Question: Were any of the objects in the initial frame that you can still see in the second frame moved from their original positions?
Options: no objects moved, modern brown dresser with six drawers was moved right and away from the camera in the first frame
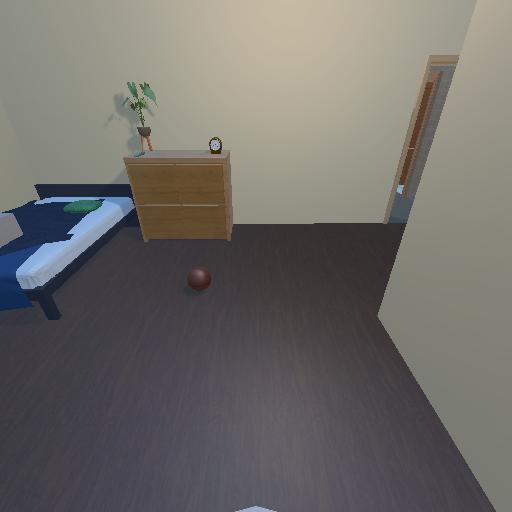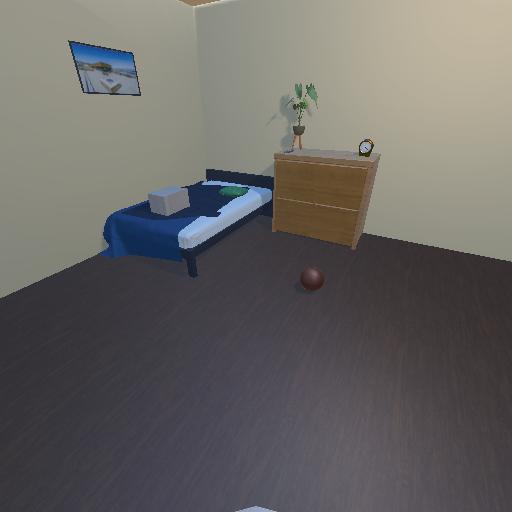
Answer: no objects moved